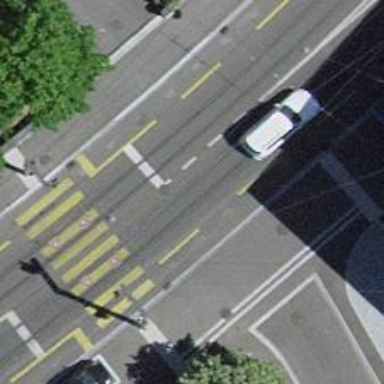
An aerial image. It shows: Tram level crossing on railway.